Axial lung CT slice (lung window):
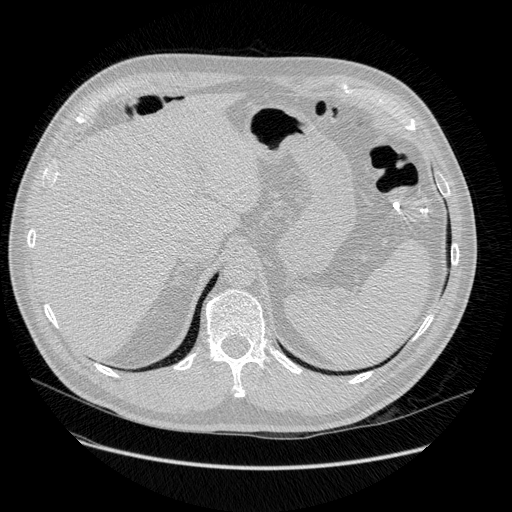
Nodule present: no